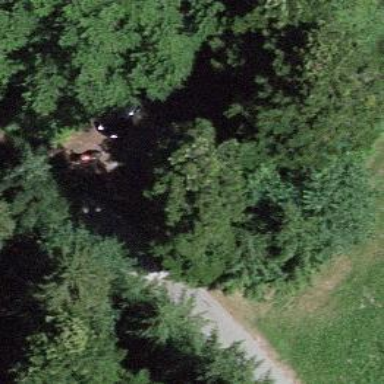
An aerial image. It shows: Bench.